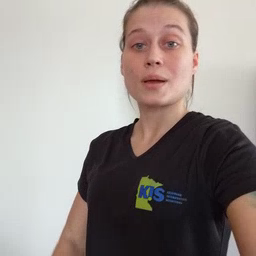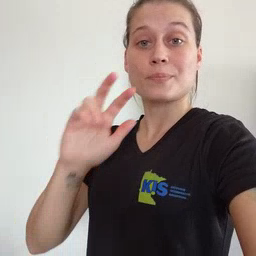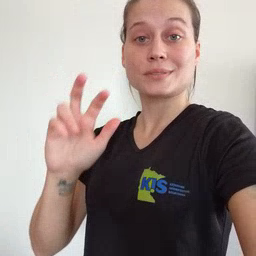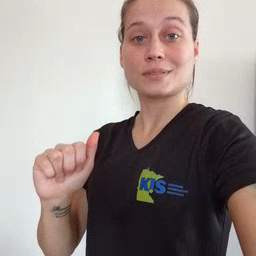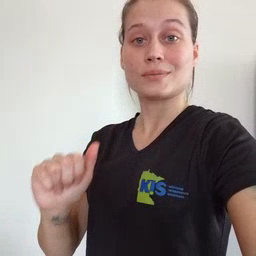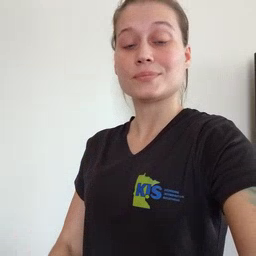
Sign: pizza